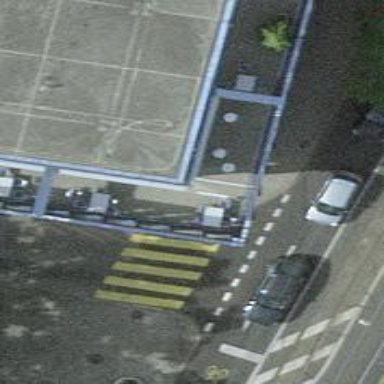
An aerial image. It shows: Kerb serving as barrier.